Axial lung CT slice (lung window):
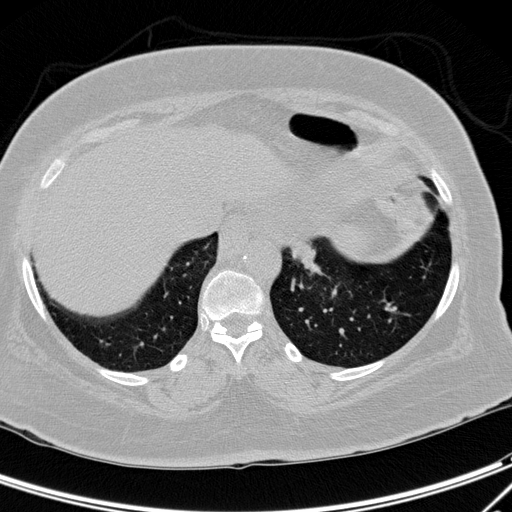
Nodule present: no